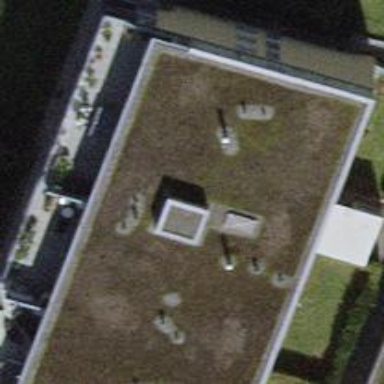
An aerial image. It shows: Building with flat roof.